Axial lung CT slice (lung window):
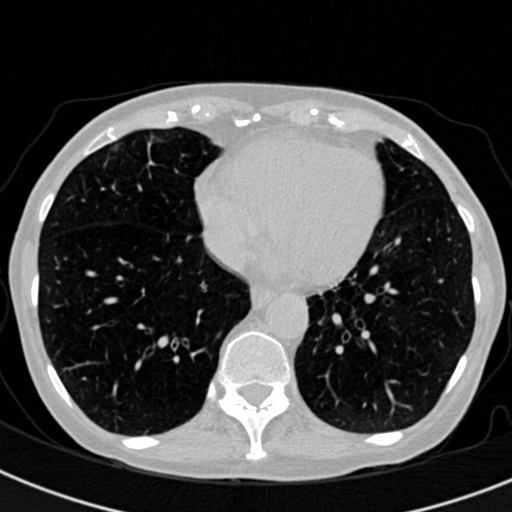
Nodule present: no